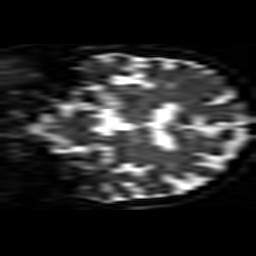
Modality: ADC
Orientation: coronal
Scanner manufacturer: siemens
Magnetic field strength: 1.5 T
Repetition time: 8.1 s
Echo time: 0.119 s